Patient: sex F, age 73
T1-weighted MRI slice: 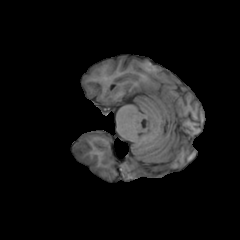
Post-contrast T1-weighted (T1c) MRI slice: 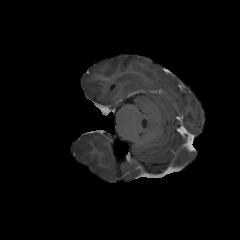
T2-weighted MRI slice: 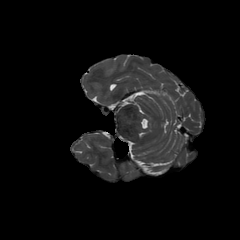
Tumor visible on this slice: no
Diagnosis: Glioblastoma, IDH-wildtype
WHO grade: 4